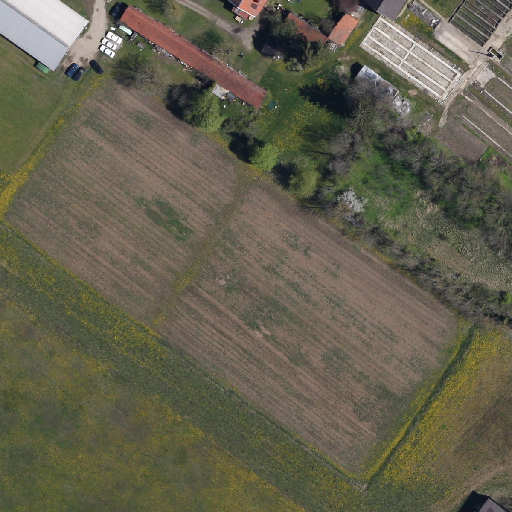
Referring expression: unpaved road